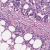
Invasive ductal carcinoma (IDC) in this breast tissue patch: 1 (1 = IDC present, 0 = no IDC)